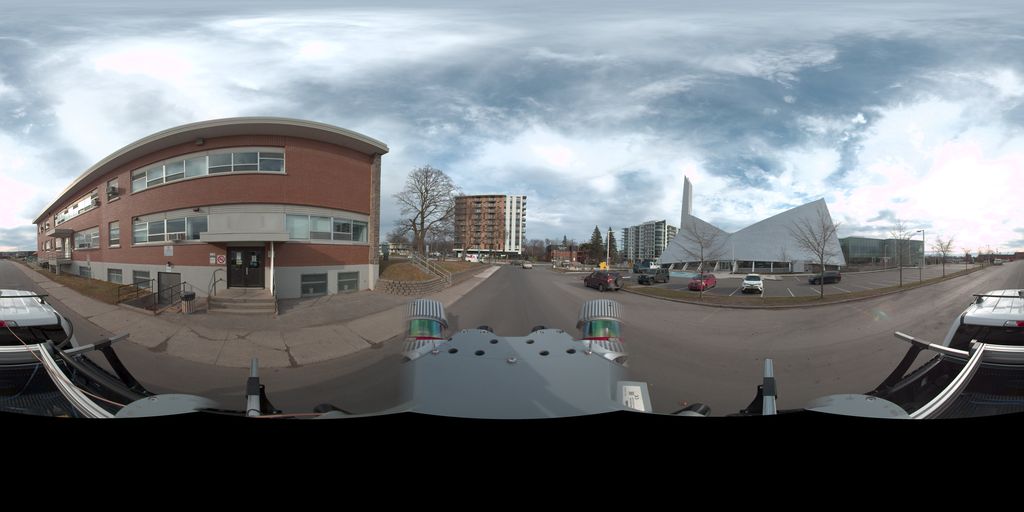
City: quebec_city